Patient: sex M, age 17
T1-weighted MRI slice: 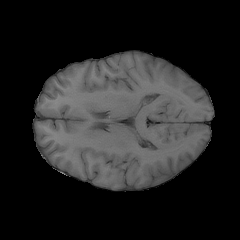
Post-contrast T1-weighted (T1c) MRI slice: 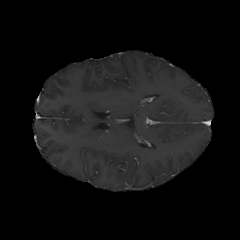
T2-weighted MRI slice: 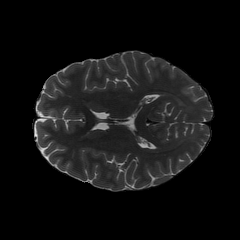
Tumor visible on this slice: no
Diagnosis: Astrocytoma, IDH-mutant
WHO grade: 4